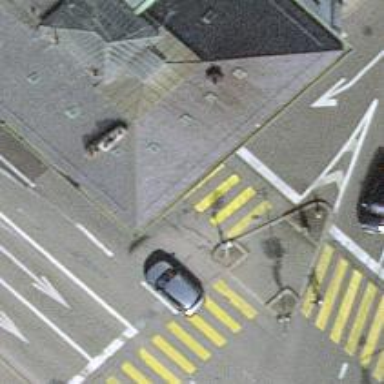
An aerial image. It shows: Road crossing with traffic signals.